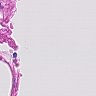
Metastatic tissue present: no